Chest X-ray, PA view. Patient: 54 years old, sex F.
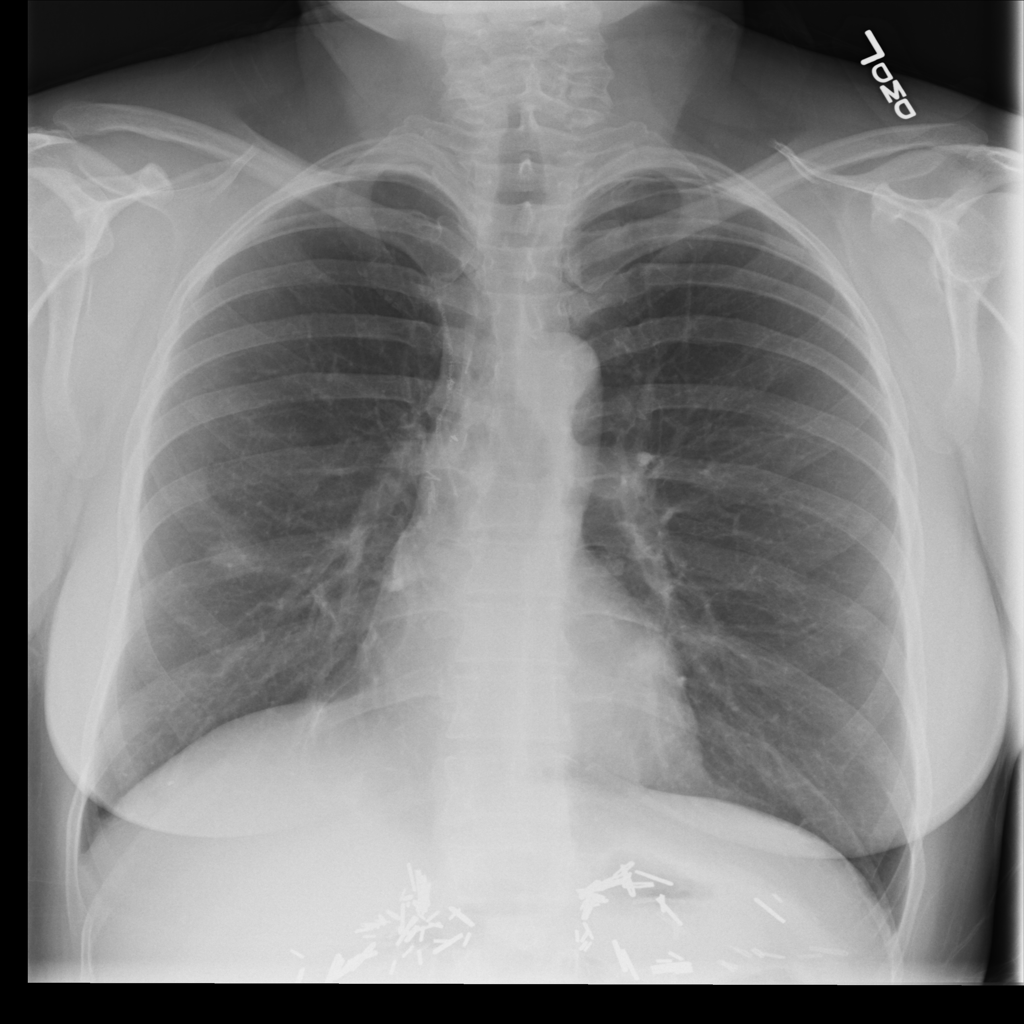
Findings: Pneumothorax